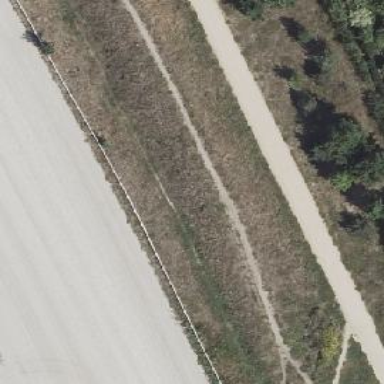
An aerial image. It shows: Dirt path.